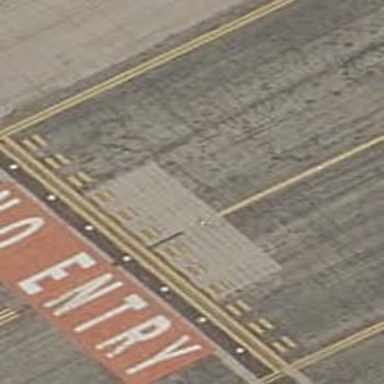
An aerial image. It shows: Runway holding position.